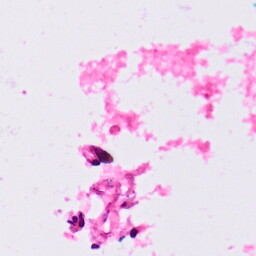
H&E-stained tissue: Lung